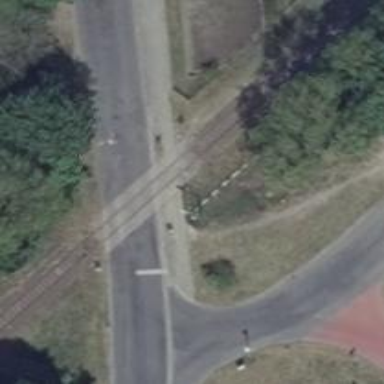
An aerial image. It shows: Level crossing along the railway.